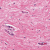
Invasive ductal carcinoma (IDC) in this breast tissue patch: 0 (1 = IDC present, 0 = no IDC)